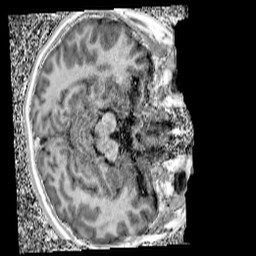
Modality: UNIT1_denoised
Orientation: axial
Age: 11
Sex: female
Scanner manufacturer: siemens
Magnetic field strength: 3 T
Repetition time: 4 s
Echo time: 0.00299 s